Aerial crown-view tile of a tropical tree (Barro Colorado Island, Panama), acquired 20250217:
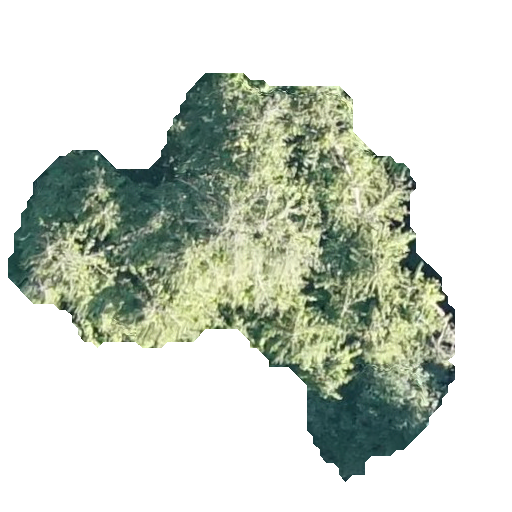
Species: Quararibea stenophylla
GBIF accepted scientific name: Quararibea stenophylla
Crown area: 148.446 m²